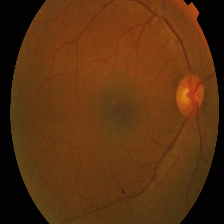
Diabetic retinopathy grade: Proliferative DR